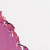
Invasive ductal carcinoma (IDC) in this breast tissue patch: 0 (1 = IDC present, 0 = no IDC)